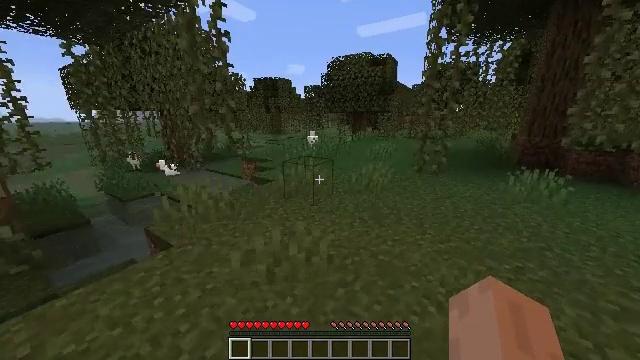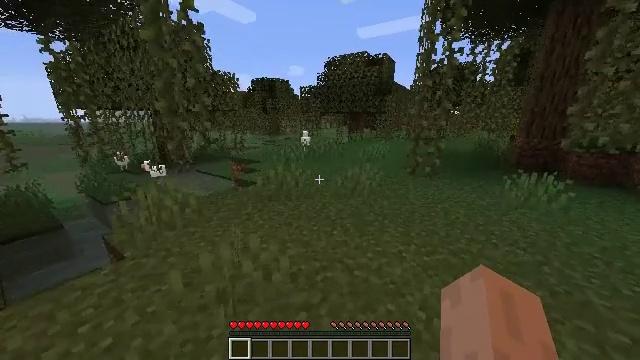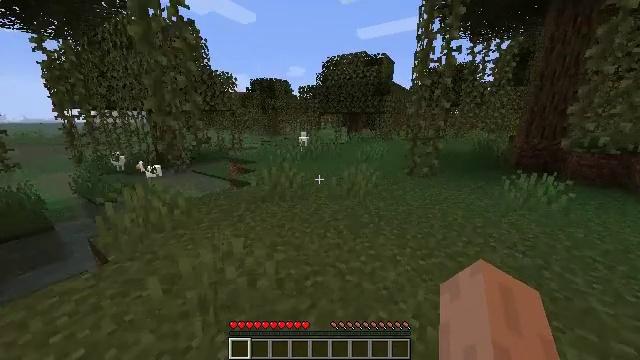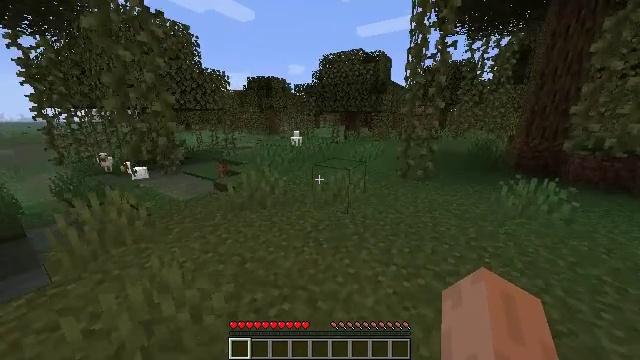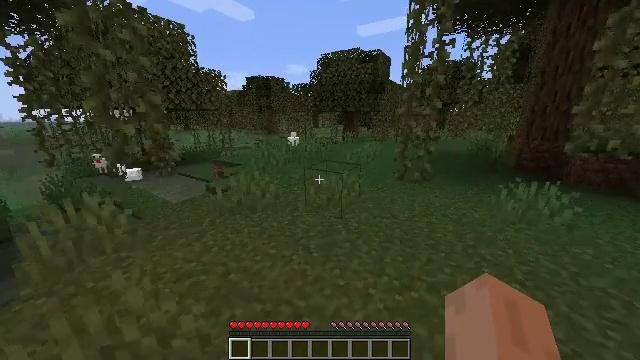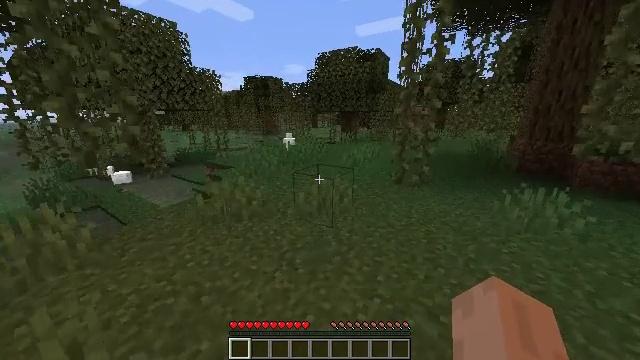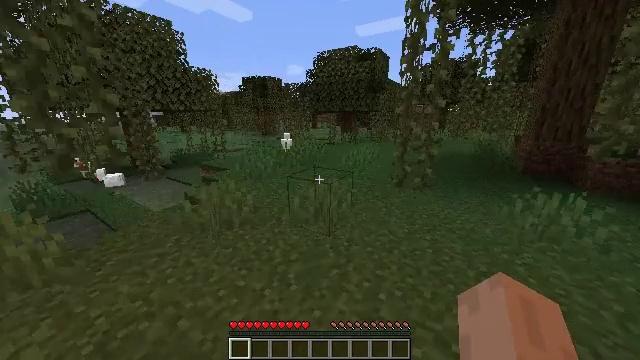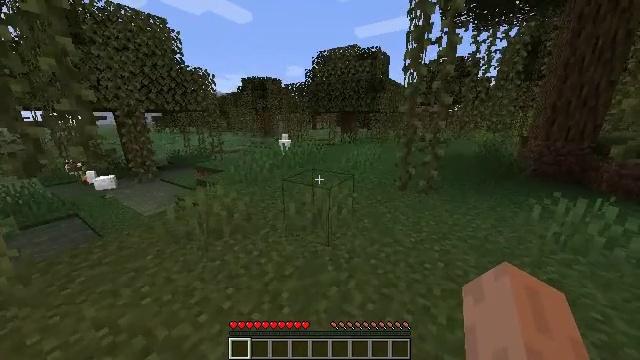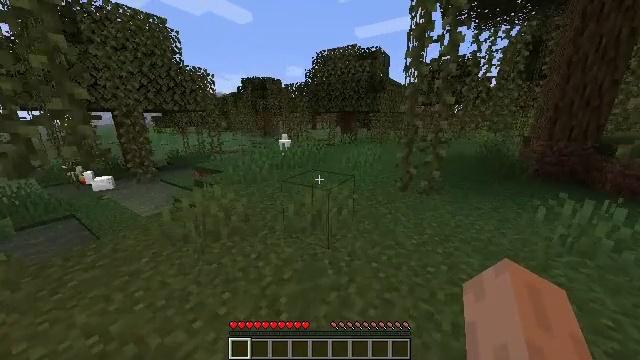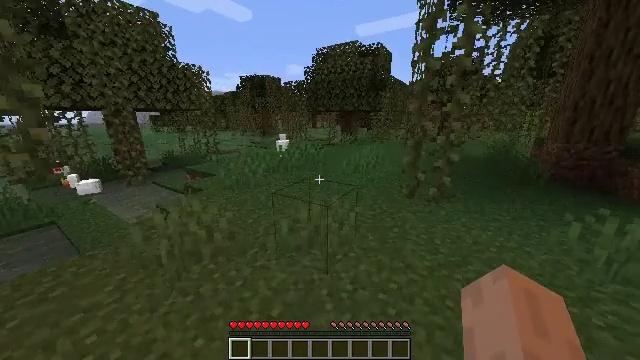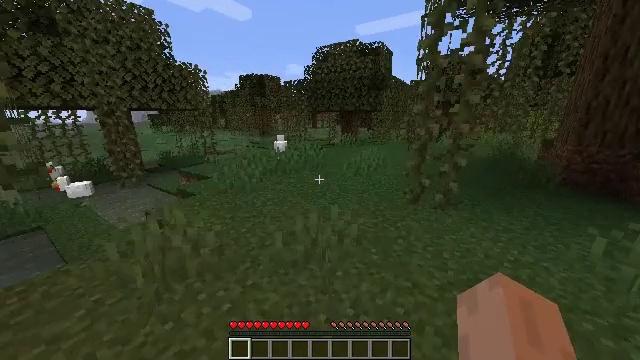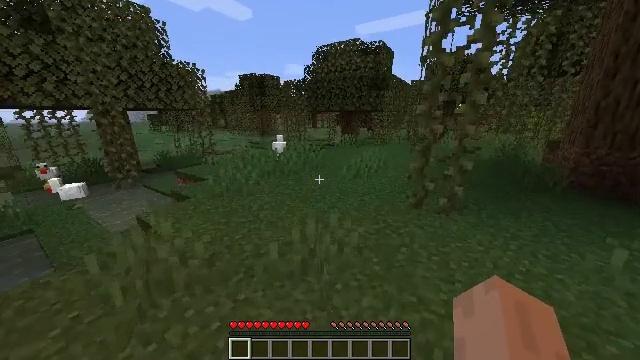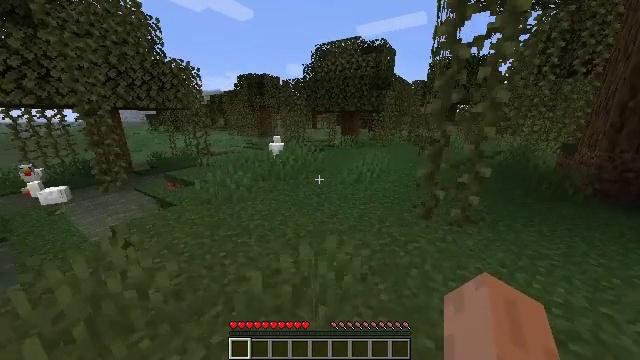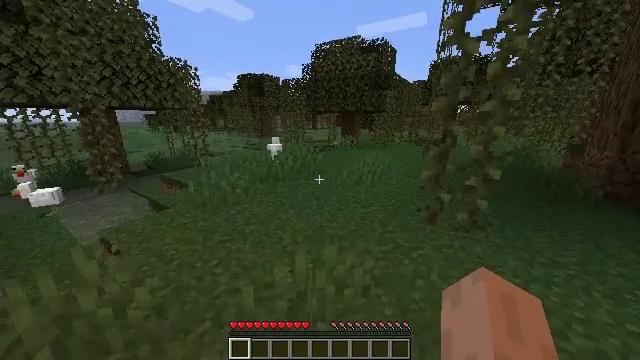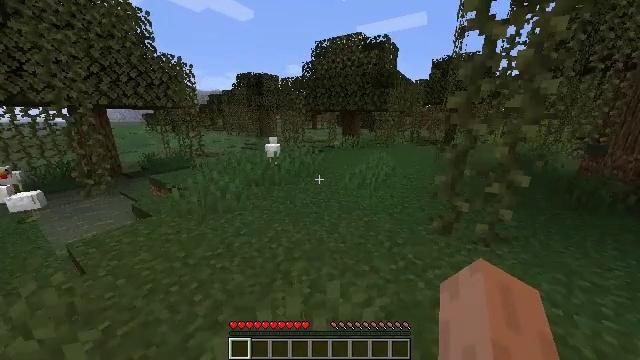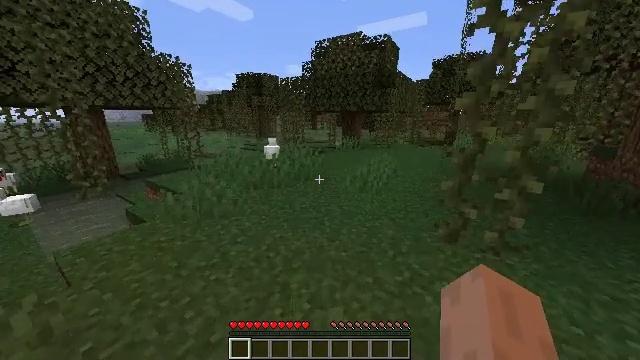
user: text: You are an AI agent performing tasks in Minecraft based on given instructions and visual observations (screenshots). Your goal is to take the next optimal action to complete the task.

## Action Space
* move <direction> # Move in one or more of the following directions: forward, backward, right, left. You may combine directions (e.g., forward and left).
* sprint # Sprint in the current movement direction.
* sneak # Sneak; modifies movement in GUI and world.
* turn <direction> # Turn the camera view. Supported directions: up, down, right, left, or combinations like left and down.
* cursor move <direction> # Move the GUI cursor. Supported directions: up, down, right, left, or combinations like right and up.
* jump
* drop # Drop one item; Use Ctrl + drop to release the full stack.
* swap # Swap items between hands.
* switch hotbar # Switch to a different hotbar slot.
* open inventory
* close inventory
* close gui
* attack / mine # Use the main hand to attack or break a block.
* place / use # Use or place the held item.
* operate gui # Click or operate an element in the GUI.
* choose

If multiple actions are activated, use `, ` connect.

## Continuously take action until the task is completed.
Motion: motion action
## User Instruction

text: Break the blue orchid to collect it.
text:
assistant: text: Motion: move forward and move right, sprint
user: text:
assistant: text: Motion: move forward and move right, sprint
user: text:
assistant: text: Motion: move forward and move right, sprint
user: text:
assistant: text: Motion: move forward and move right, sprint
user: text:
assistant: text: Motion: move forward, sprint
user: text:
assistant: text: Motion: move forward, sprint
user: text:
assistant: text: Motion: move forward, sprint
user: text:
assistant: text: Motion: move forward, sprint
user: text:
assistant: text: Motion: move forward, sprint
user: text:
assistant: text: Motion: move forward, sprint
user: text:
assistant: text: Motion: move forward, sprint
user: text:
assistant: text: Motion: move forward, sprint
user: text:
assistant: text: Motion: move forward, sprint
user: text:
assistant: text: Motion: move forward, sprint
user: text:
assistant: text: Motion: move forward, sprint
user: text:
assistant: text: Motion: move forward, sprint
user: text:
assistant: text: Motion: move forward, sprint
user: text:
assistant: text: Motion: move forward, sprint
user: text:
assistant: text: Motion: move forward, sprint
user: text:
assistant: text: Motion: move forward, sprint
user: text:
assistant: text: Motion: move forward and move right, sprint
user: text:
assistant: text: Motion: move forward and move right, sprint, turn right
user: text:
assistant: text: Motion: move forward and move right, sprint, turn right
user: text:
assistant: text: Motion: move forward and move right, sprint, turn right and up
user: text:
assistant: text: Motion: move forward and move right, sprint, turn right
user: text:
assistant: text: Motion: move forward and move right, sprint, turn right
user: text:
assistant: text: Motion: move forward, sprint
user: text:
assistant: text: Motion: move forward, sprint
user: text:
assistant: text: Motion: move forward, sprint
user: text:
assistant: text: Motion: move forward, sprint